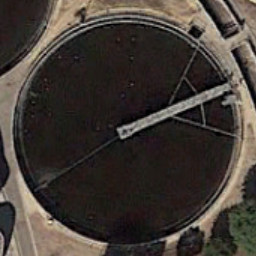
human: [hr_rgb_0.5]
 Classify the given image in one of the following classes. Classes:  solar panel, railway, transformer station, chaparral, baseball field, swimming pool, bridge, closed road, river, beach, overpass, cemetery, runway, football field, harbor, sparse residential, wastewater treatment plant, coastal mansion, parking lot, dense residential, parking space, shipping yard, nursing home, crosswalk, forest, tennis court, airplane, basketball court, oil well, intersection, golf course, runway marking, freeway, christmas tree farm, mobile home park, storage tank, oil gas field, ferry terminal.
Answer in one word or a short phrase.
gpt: wastewater treatment plant